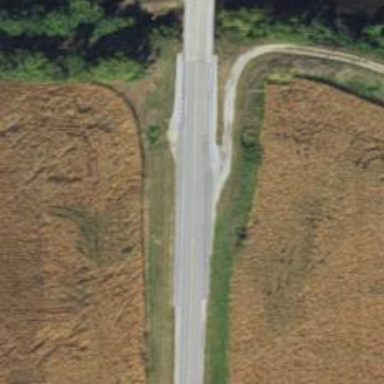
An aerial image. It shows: Secondary road.